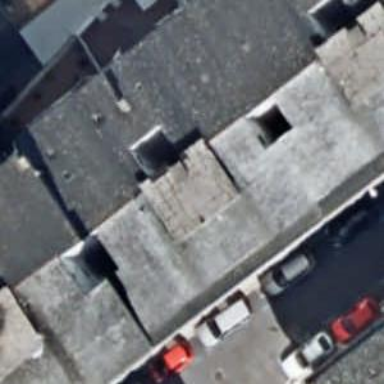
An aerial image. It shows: Part of building.